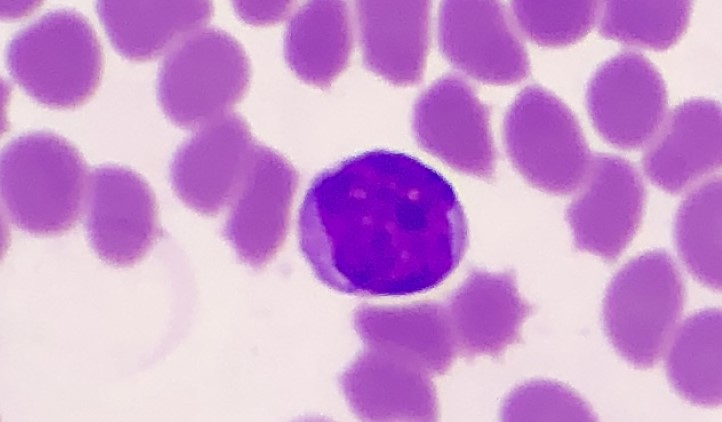
White blood cell type: Lymphocyte